Interaction volume radius: 10 \u00c5
Interaction volume height: 25 \u00c5
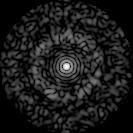
Disorder parameter: 0.845